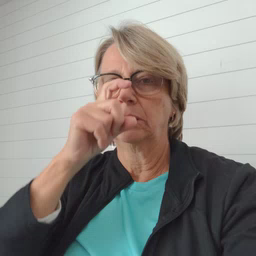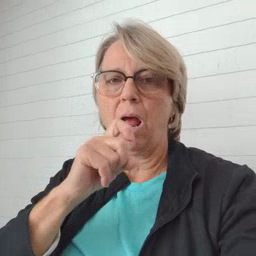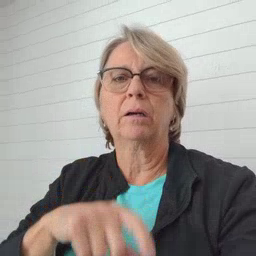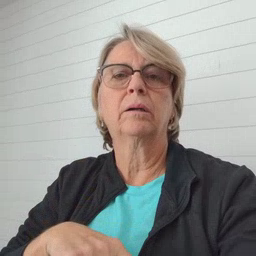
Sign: doll